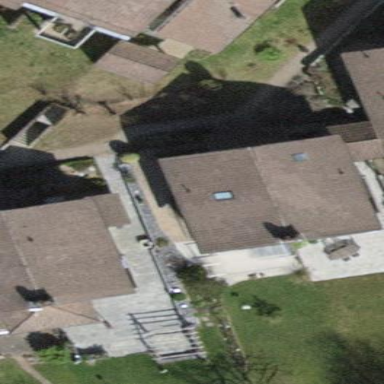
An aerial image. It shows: Building with pitched roof.